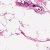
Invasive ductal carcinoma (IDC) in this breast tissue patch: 0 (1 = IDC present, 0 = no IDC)